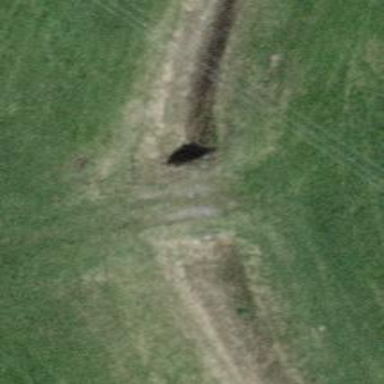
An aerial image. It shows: Culvert tunnel underneath ditch.